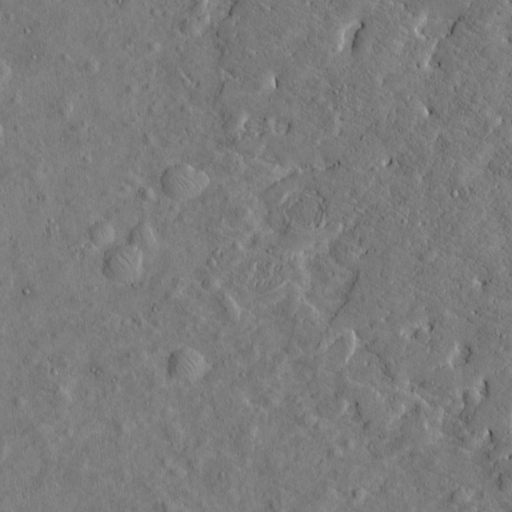
Classes present: Background